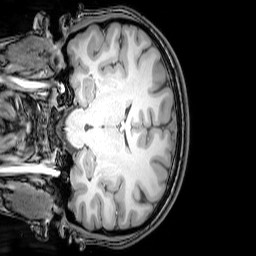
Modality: T1w
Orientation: coronal
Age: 20
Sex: female
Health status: healthy
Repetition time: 0.081 s
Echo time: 0.037 s